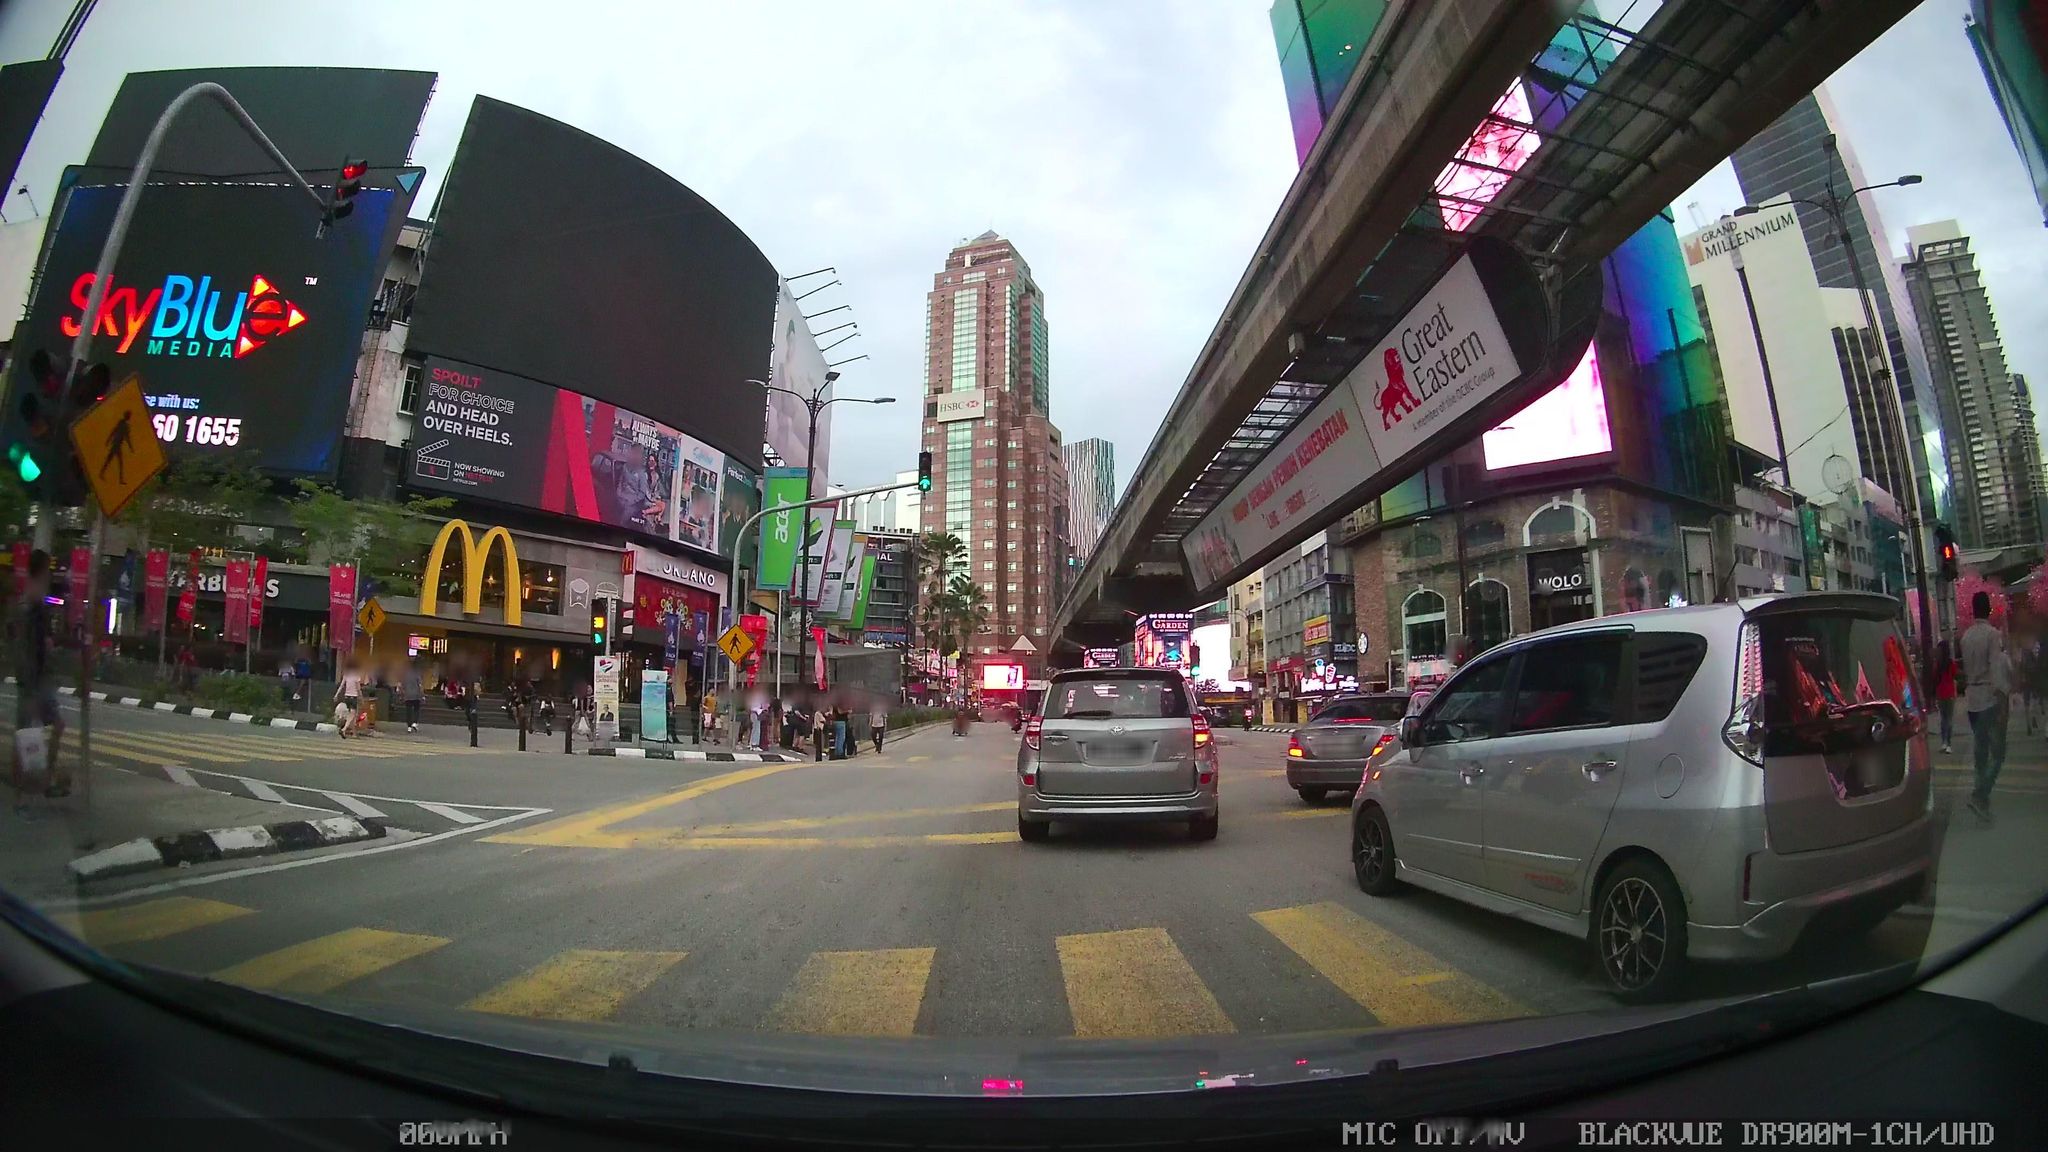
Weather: clear
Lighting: day
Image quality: good
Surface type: driving surface
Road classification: secondary_link
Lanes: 1
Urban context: urban centre
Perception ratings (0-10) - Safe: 5.55, Lively: 8.53, Beautiful: 0.89, Boring: 1.03, Depressing: 4.97, Wealthy: 4.81